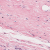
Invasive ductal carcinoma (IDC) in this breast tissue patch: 0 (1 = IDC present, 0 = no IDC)